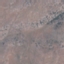
Land use / land cover class: HerbaceousVegetation